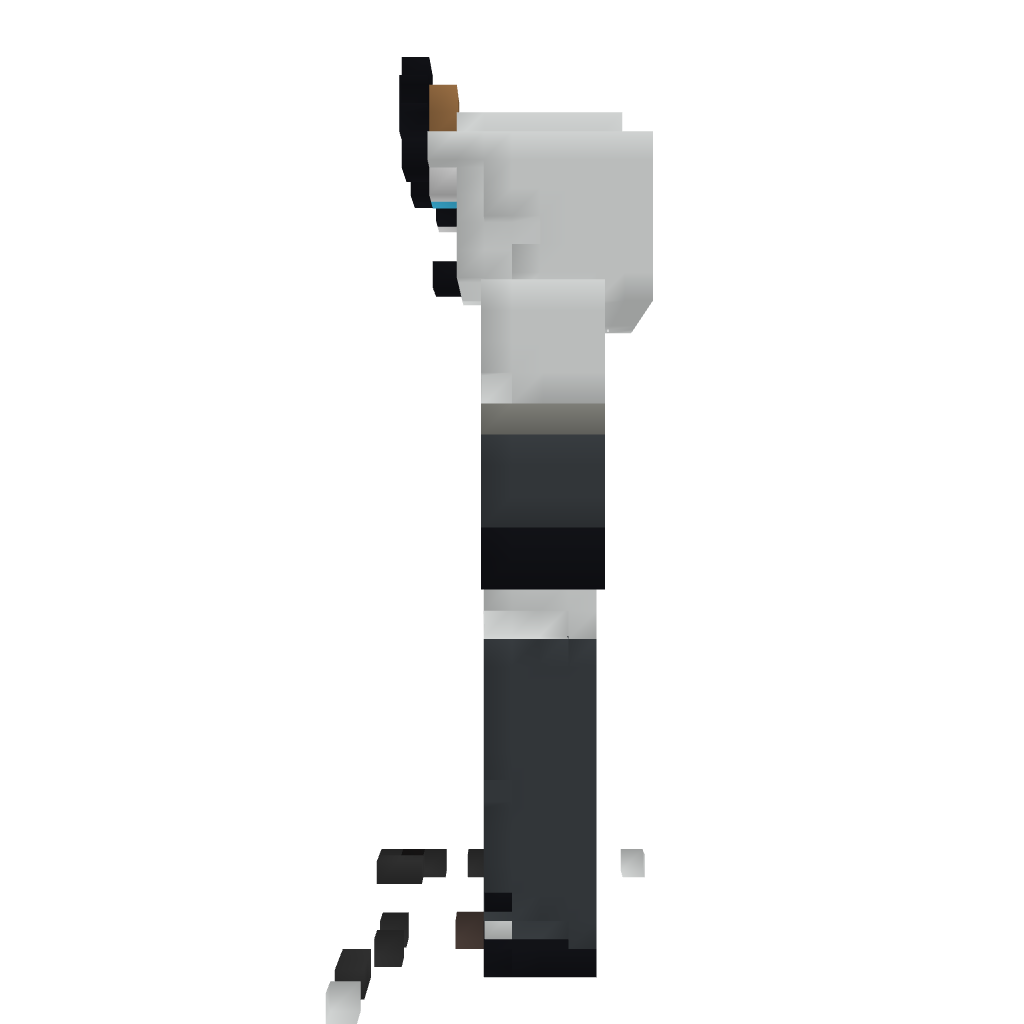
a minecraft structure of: Doctor Statue